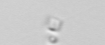
Label: Chaetoceros